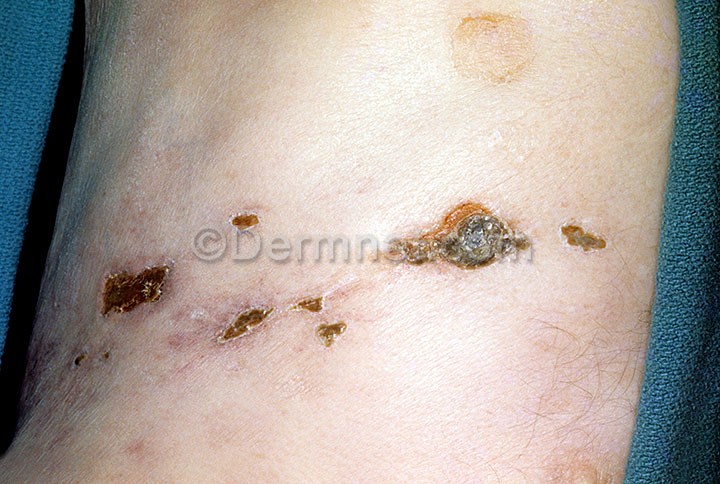
Disease: Actinic Keratosis Basal Cell Carcinoma and other Malignant Lesions